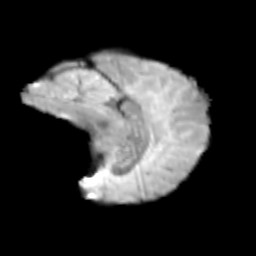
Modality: T2w
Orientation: sagittal
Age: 11
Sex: female
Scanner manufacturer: siemens
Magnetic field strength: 3 T
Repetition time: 3.8 s
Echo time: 0.07 s